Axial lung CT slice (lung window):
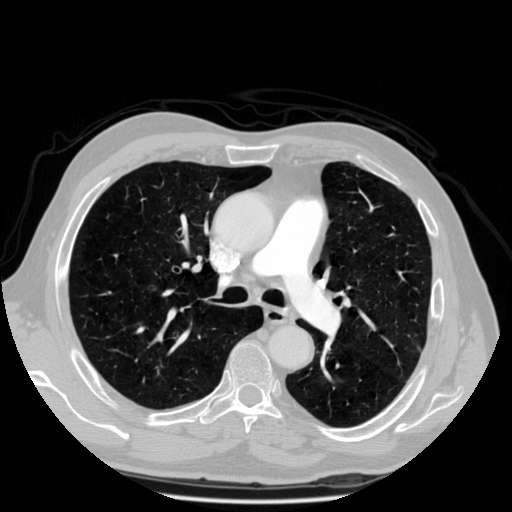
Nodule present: no